Question: Below is a simple query for a click tracker. I've had a look at a lot of other posts and I'm scratching my head. I cannot get this query to work so that all rows from the calendar table (one calendar day per row) are displayed:
'''
SELECT DATE_FORMAT(calendar_date, '%a %D') AS calendar_date,
count( tracker_id ) as clicks
FROM calendar
LEFT JOIN offer_tracker USING(calendar_id)
WHERE
calendar_month = Month(CURDATE()) AND
calendar_year = Year(CURDATE()) AND ( offer_id = 4 OR offer_id IS NULL )
GROUP BY calendar_date;
'''
It's nearly there but not all rows in the calendar table are returned i.e. there is no Fri 2nd, Tue 6th, Wed 7th etc:

Does anyone have any ideas on where I'm going wrong? Should I be using a subquery?
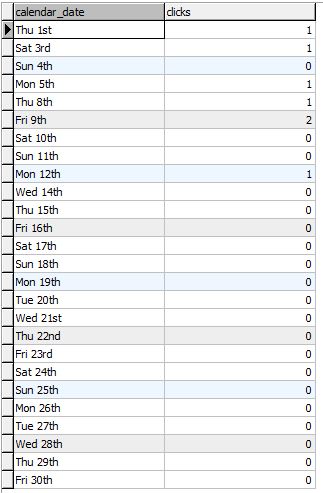
Answer: I guess the 'offer_id' is from the 'offer_tracker' table. When you have an (left) outer join, and you use a field from the right table in a 'WHERE' condition (like your 'offer_id = 4'), the join is actually cancelled and gives same results as an inner join.
The attempt to lift the cancellation ('offer_id = 4 OR offer_id IS NULL') does not work as you expect. Any row from 'offer_tracker' with 'offer_id <> 4' has already passed the LEFT JOIN but is removed because of the WHERE condition. So, no row with 'Friday 2nd' will appear in the results if there is a row with 'offer_id' different than '4' for this date.
---
Move the 'offer_id = 4' check to the 'LEFT JOIN', instead:
'''
SELECT DATE_FORMAT(calendar_date, '%a %D') AS calendar_date
, count( tracker_id ) as clicks
FROM calendar
LEFT JOIN offer_tracker
ON offer_tracker.calendar_id = calendar.calendar_id
AND offer_id = 4
WHERE calendar_month = Month(CURDATE())
AND calendar_year = Year(CURDATE())
GROUP BY calendar_date
'''